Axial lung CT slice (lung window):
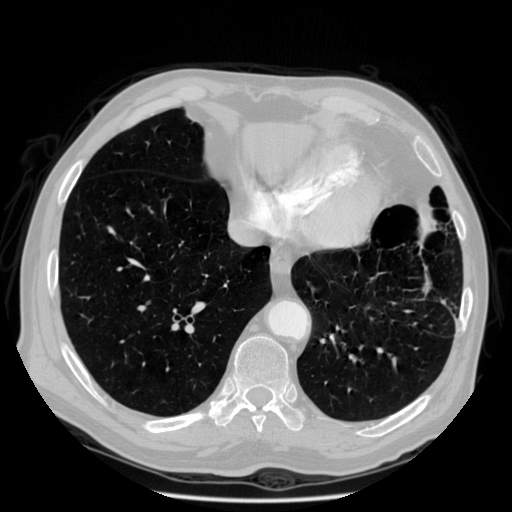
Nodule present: no